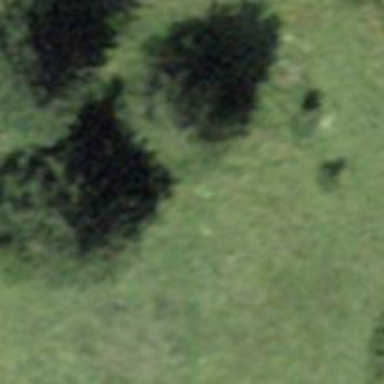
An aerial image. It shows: Single tag "natural: tree."